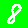
Digit: 8